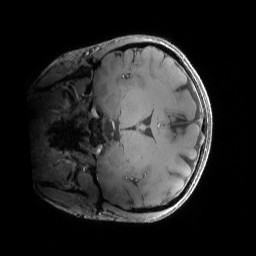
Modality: MP2RAGE
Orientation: coronal